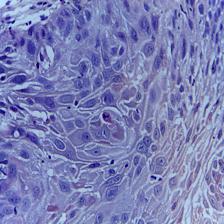
Diagnosis: OSCC